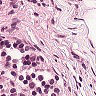
Metastatic tissue present: no